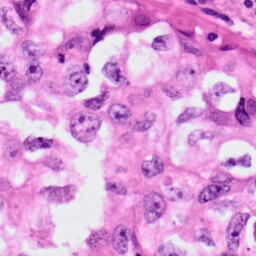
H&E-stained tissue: Lung